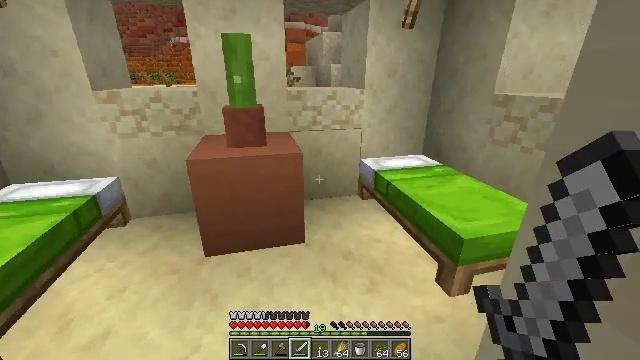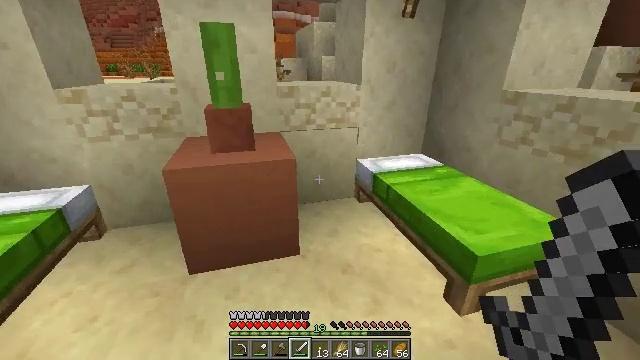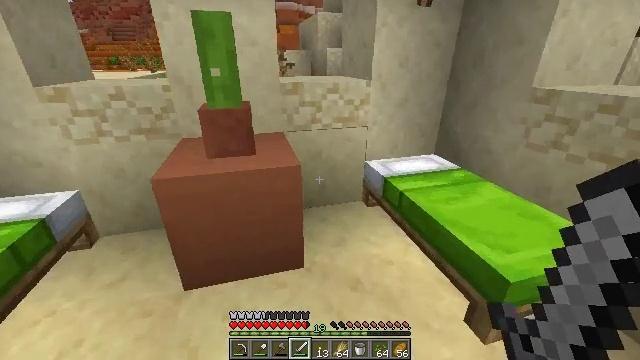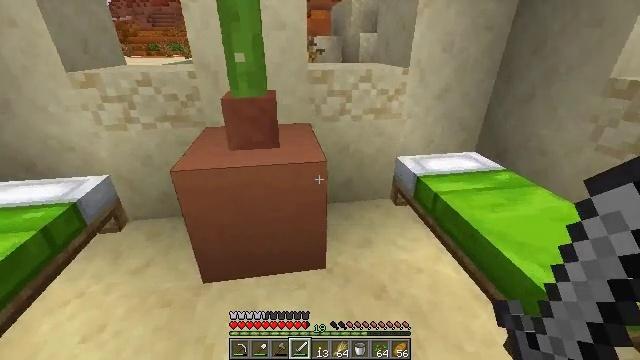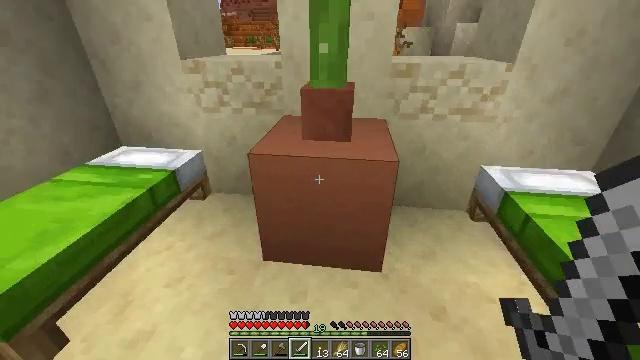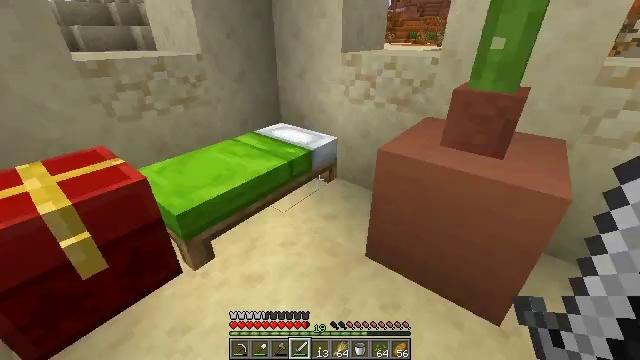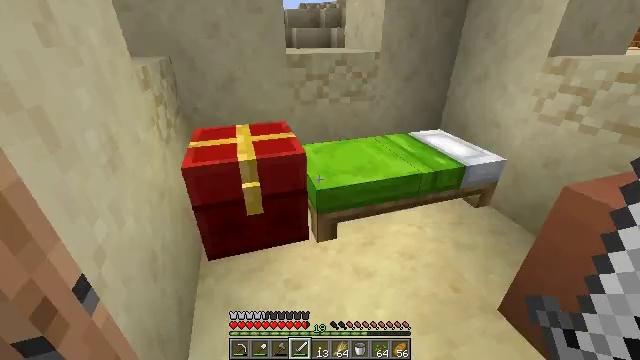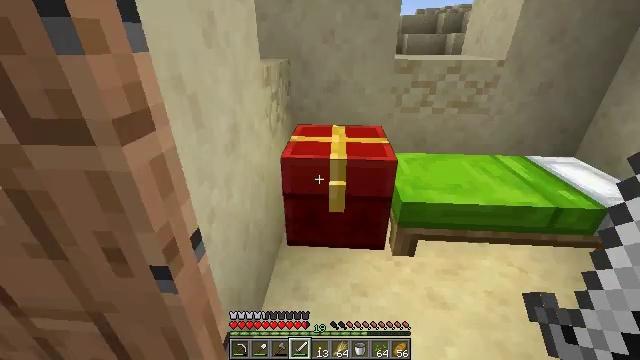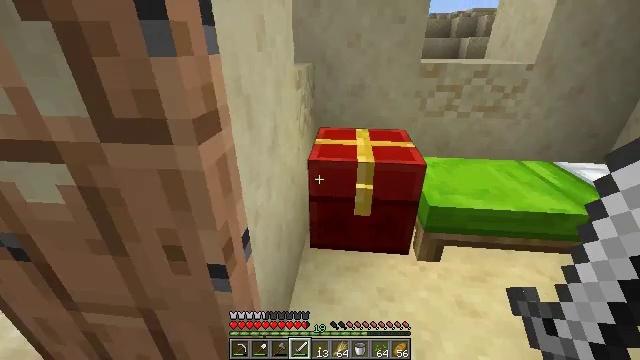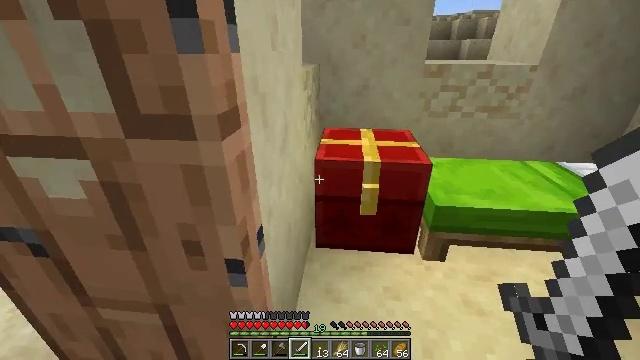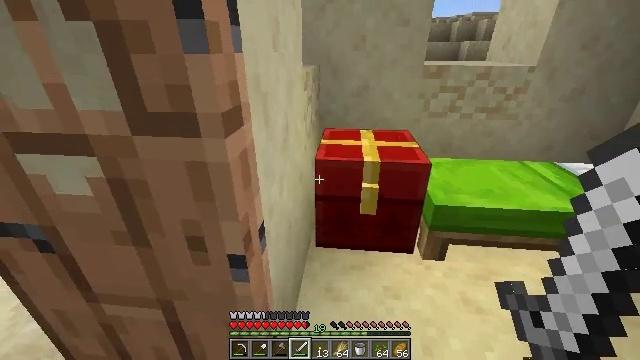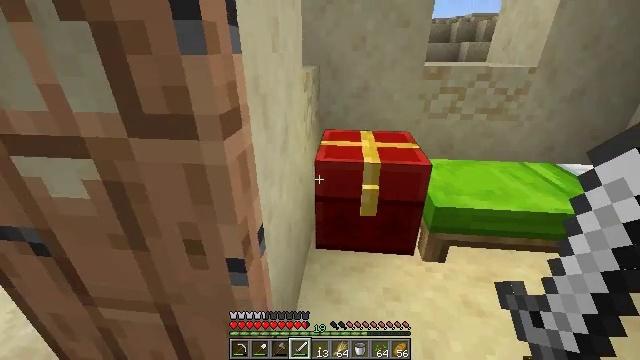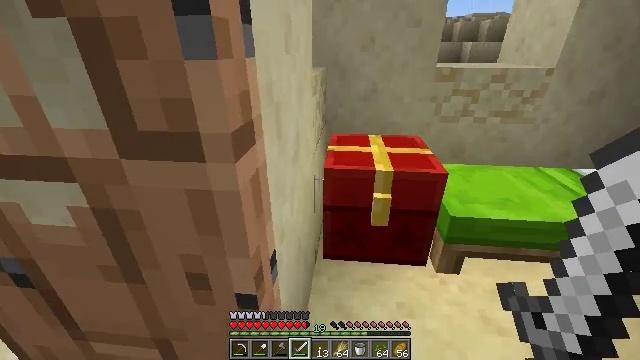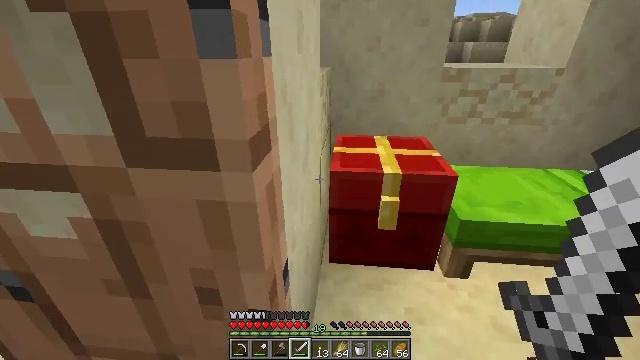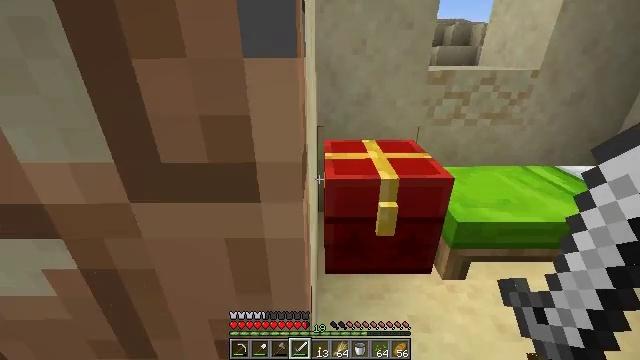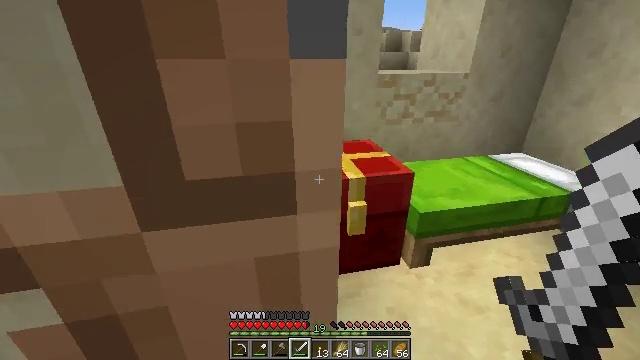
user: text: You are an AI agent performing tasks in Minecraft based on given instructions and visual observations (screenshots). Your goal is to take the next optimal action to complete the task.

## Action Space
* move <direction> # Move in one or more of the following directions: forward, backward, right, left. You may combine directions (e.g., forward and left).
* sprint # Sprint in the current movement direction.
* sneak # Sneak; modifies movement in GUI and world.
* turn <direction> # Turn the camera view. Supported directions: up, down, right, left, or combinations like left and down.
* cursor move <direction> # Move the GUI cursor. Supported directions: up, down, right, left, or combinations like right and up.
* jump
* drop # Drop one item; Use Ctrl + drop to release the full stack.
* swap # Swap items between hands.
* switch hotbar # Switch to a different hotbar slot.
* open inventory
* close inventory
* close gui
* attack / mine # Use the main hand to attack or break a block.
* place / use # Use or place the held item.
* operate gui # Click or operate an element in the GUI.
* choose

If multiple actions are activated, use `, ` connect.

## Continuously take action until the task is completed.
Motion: motion action
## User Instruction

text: drop lime bed
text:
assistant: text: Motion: move forward, turn right and down, attack / mine
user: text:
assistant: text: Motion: move forward, turn down, attack / mine
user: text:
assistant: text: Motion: turn left and down, attack / mine
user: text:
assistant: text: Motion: turn left and down, attack / mine
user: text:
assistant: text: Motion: turn left, attack / mine
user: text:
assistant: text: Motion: turn left, attack / mine
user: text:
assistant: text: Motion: move left, turn left and up, attack / mine
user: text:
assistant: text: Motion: move left, turn left, attack / mine
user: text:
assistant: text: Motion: move left, attack / mine
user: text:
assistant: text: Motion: move left, attack / mine
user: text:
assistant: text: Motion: move forward and move left, attack / mine
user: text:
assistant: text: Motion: move forward and move left, attack / mine
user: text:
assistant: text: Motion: move forward and move left, attack / mine
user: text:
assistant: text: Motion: move forward and move left, turn right, attack / mine
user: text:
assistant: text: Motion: move forward, turn right, attack / mine
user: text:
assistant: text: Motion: move forward, turn right, attack / mine
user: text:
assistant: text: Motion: move right, attack / mine
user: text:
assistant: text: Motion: move right, attack / mine
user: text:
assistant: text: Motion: move right, attack / mine
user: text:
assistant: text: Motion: move right, attack / mine
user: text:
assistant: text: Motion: move right, attack / mine
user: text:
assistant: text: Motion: move right, attack / mine
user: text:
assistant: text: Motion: turn left, attack / mine
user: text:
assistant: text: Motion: turn left and down, attack / mine
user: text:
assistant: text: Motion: turn left and down, attack / mine
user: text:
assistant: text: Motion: turn left, attack / mine
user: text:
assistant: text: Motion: attack / mine
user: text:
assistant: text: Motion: attack / mine
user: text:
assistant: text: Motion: turn left, attack / mine
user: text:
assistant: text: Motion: attack / mine